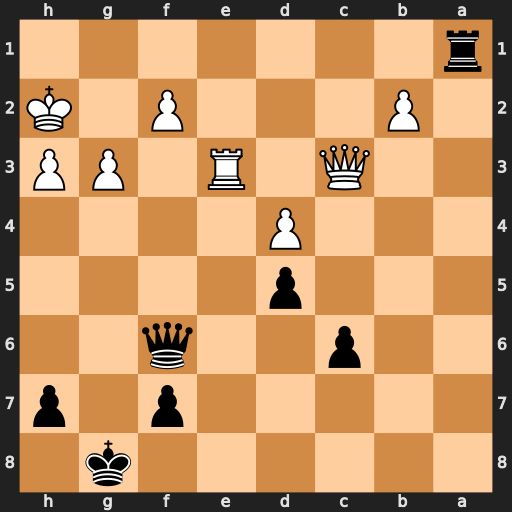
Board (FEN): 6k1/5p1p/2p2q2/3p4/3P4/2Q1R1PP/1P3P1K/r7
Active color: b
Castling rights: -
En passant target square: -
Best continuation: Qxf2#